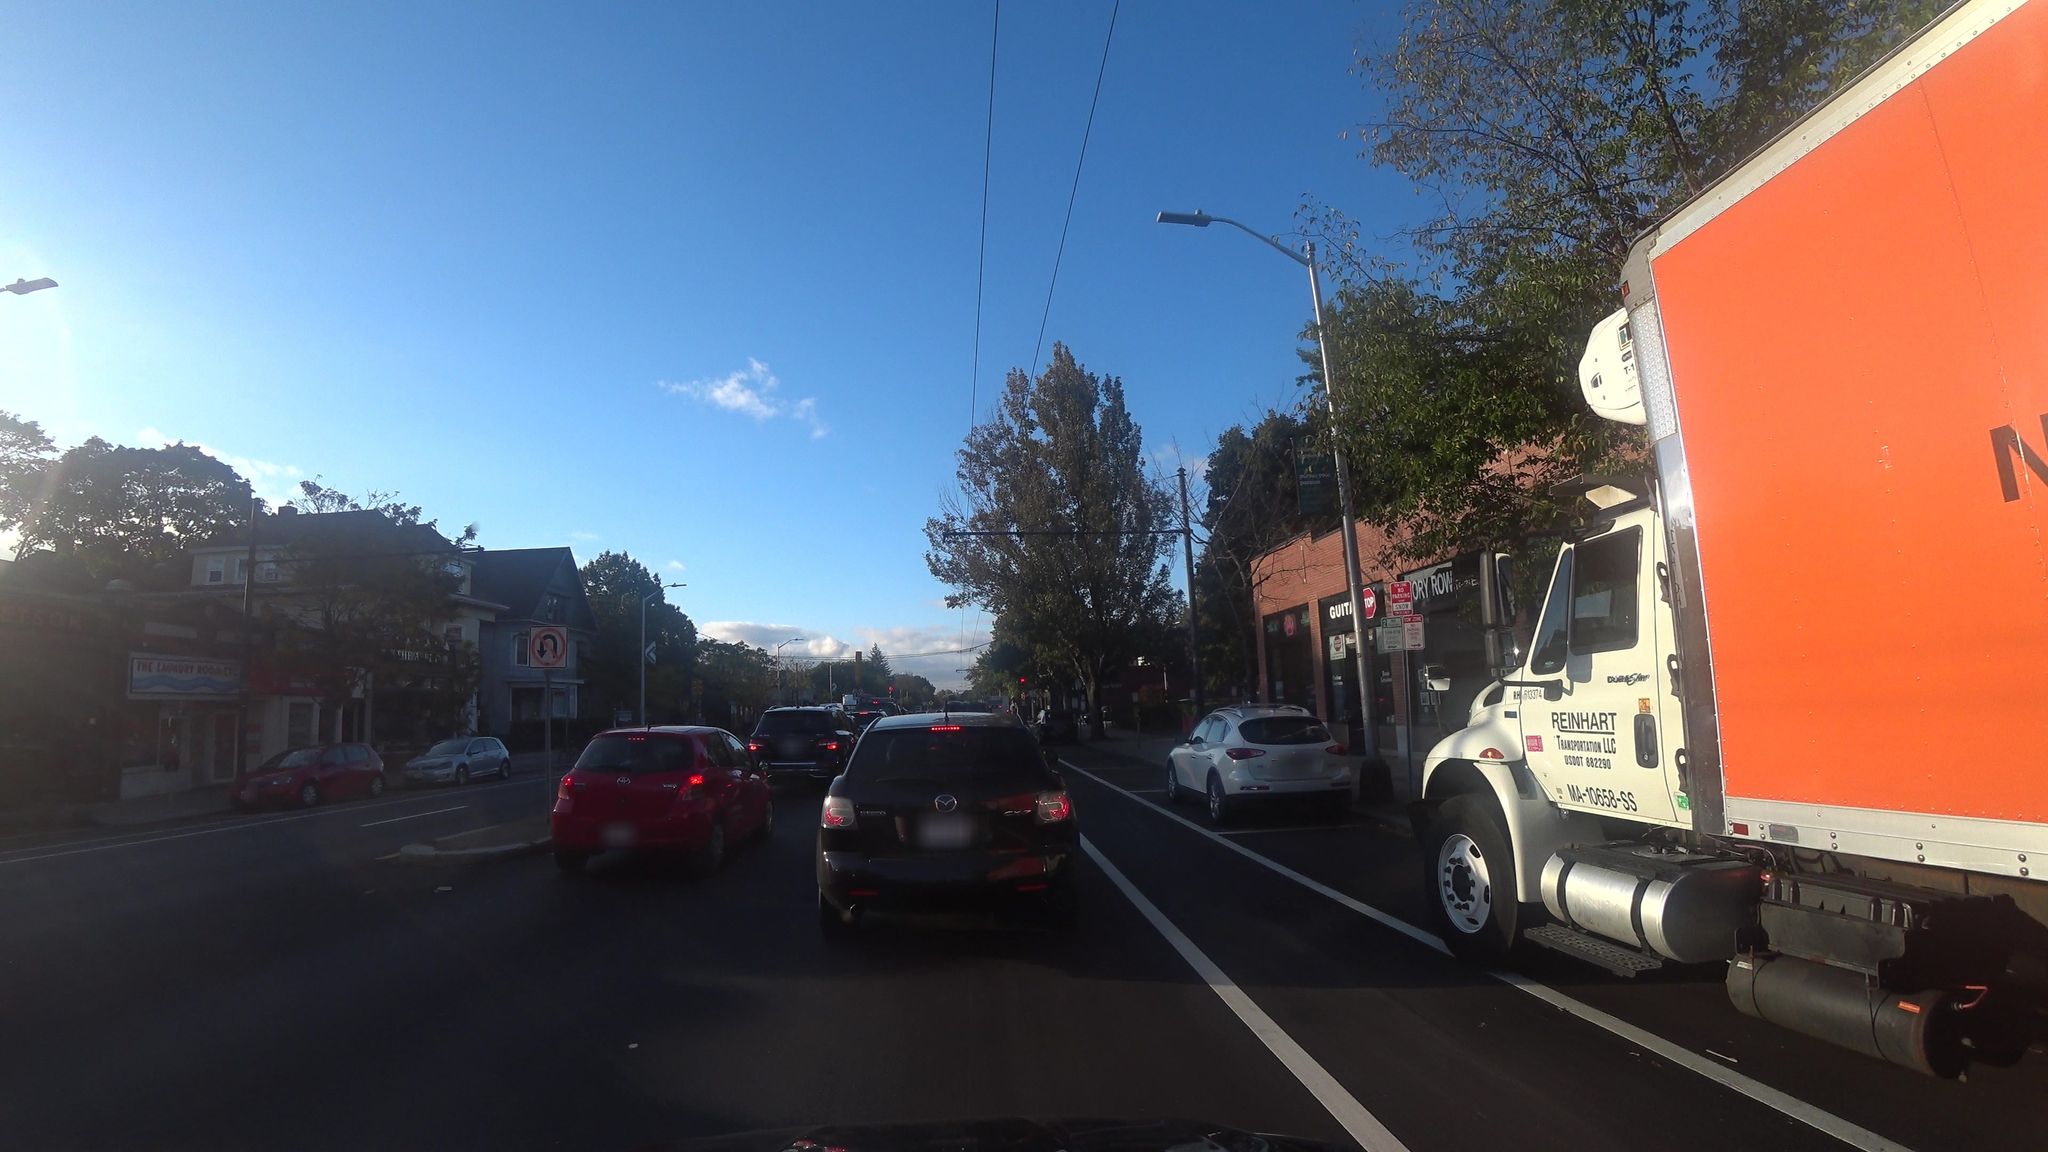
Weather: clear
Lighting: day
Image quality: good
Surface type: driving surface
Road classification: primary
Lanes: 2
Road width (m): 26.8
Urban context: urban centre
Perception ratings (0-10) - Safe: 6.23, Lively: 5.75, Beautiful: 3.32, Boring: 8.61, Depressing: 3.49, Wealthy: 7.94